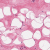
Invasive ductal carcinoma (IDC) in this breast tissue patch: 0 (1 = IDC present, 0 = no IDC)